【题型】选择题　【知识点】函数　【难度】hard
已知函数 $f(x)=\cos x+\frac{1}{x}$ 的定义域为 $(0,+\infty)$，将 $f(x)$ 的所有零点按照由小到大的顺序排列，记为：$x_1, x_2, \dots, x_n, \dots$，对于正整数 $n$ 有如下两个命题：甲：$(n-1)\pi < x_n < n\pi$；乙：$\left| x_n - \frac{(2n-1)\pi}{2} \right| > \left| x_{n+1} - \frac{(2n+1)\pi}{2} \right|$ 恒成立；则（ ）

\vspace{1em}

\noindent A. 甲正确，乙正确 \hspace{4em} B. 甲正确，乙错误 \\
\noindent C. 甲错误，乙正确 \hspace{4em} D. 甲错误，乙错误
【解答】
\noindent \colorbox{lightgray}{\parbox{\dimexpr\linewidth-2\fboxsep}{
    \noindent \textbf{【答案】} A

    \vspace{0.5em}

    \noindent \textbf{【分析】} 将函数的零点转化为函数图象的交点，作出大致图象由零点存在性定理分区间讨论即可判定甲乙命题。

    \vspace{0.5em}

    \noindent \textbf{【详解】} $f(x)$ 的零点，即为函数 $y=\cos x$ 与函数 $y=-\frac{1}{x}$ 图象在 $(0,+\infty)$ 交点的横坐标。

    \vspace{0.5em}

    \noindent 又注意到 $x \in (0,+\infty)$ 时，$-\frac{1}{x} < 0$，

    \vspace{0.5em}

    \noindent $k \in \mathbf{N}$ 时，$\cos(\pi+2k\pi) = -1 < -\frac{1}{\pi+2k\pi}$，

    \vspace{0.5em}

    \noindent $k \in \mathbf{N}^*$，$x \in \left(0, \frac{\pi}{2}\right) \cup \left(-\frac{\pi}{2}+2k\pi, \frac{\pi}{2}+2k\pi\right)$ 时，$\cos x > 0$。

    \vspace{0.5em}

    \noindent 据此可将两函数图象画在同一坐标系中，如下图所示。

    \vspace{1em}

    \noindent 甲命题，注意到 $k \in \mathbf{N}$ 时，$f\left(\frac{\pi}{2}+2k\pi\right) = \frac{1}{\frac{\pi}{2}+2k\pi} > 0$，

    \vspace{0.5em}

    \noindent $f(\pi+2k\pi) = -1 + \frac{1}{\pi+2k\pi} < 0$，$f\left(\frac{3\pi}{2}+2k\pi\right) = \frac{1}{\frac{3\pi}{2}+2k\pi} > 0$。

    \vspace{0.5em}

    \noindent 结合图象可知当 $n=2k-1$，$k \in \mathbf{N}^*$，$x_n \in \left(\left(n-\frac{1}{2}\right)\pi, n\pi\right) \subseteq ((n-1)\pi, n\pi)$。

    \vspace{0.5em}

    \noindent 当 $n=2k$，$k \in \mathbf{N}^*$，$x_n \in \left((n-1)\pi, \left(n-\frac{1}{2}\right)\pi\right) \subseteq ((n-1)\pi, n\pi)$。故甲正确；

    \vspace{0.5em}

    \noindent 乙命题，$\left| x_n - \frac{(2n-1)\pi}{2} \right|$ 表示两点 $(x_n, 0)$ 与 $\left(\left(n-\frac{1}{2}\right)\pi, 0\right)$ 间距离，

    \vspace{0.5em}

    \noindent 由图象可知，随着 $n$ 的增大，两点间距离越来越近，

    \vspace{0.5em}

    \noindent 即 $\left| x_n - \frac{(2n-1)\pi}{2} \right| > \left| x_{n+1} - \frac{(2n+1)\pi}{2} \right|$ 恒成立。故乙命题正确；

    \vspace{0.5em}

    \noindent 故选：\textbf{A}。

    \vspace{0.5em}

    \noindent \textbf{【点睛】} 思路点睛：由零点存在性定理结合余弦函数、反比例函数的图象，分区间讨论可判定甲，而乙命题转化为两点 $(x_n, 0)$ 与 $\left(\left(n-\frac{1}{2}\right)\pi, 0\right)$ 间距离，根据图象分析即可。
}}
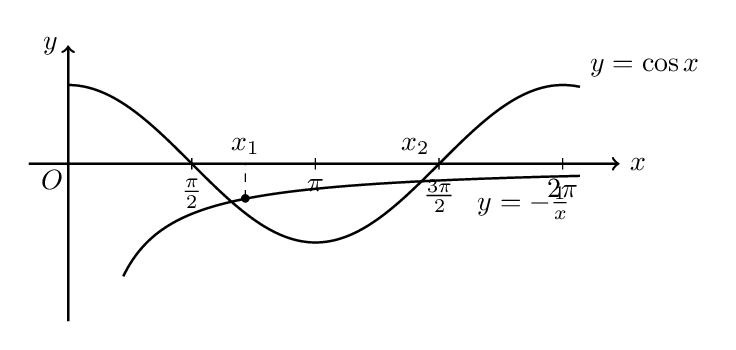